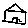
Label: house